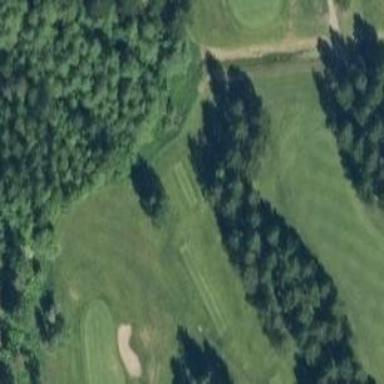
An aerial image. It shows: Golf tee.